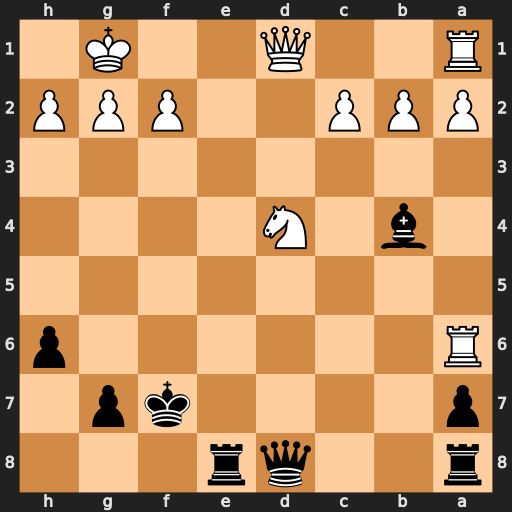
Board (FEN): r2qr3/p4kp1/R6p/8/1b1N4/8/PPP2PPP/R2Q2K1
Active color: b
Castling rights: -
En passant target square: -
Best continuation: Re1+ Qxe1 Bxe1